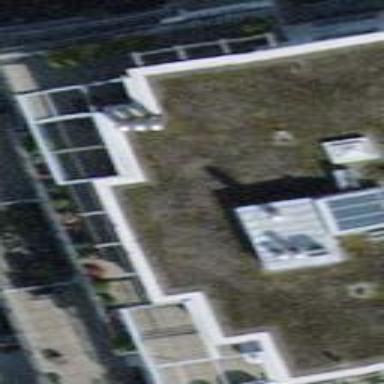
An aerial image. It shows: Balcony as part of building.